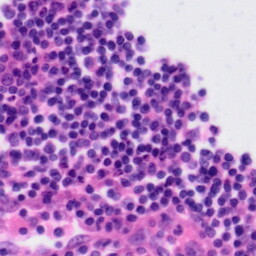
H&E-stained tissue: Tonsil